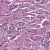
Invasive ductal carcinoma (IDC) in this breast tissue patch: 1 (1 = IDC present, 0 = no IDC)